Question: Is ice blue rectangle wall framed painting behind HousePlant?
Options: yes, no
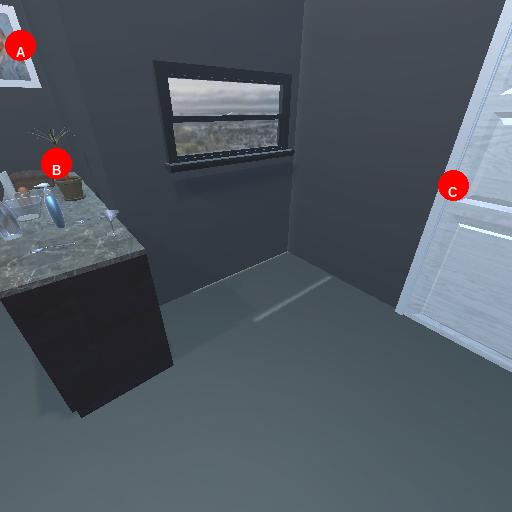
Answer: yes